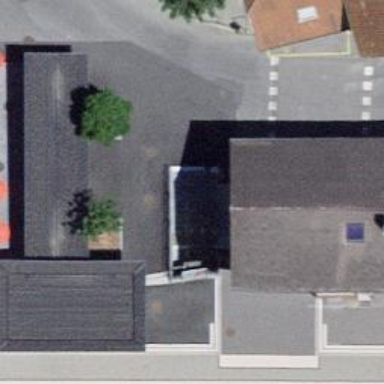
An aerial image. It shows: Bench for seating.